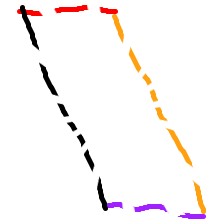
Shape: parallelogram